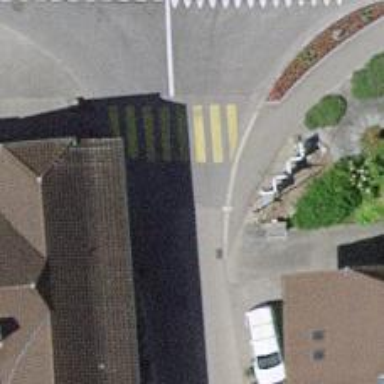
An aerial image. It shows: Zebra crossing on the road.